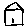
Label: house